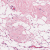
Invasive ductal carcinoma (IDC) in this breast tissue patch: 0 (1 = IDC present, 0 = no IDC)